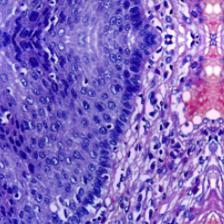
Diagnosis: Normal